Question: Is there a color preview for ActionScript 3 files in IntelliJ IDEA?
If not, which IDE provides it?
PS: I can enable it for CSS files:

PPS: I am working in IntelliJ IDEA 13
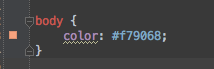
Answer: If you use <URL>, which you should for AS3 development anyway, there's an insert color option from the menu.